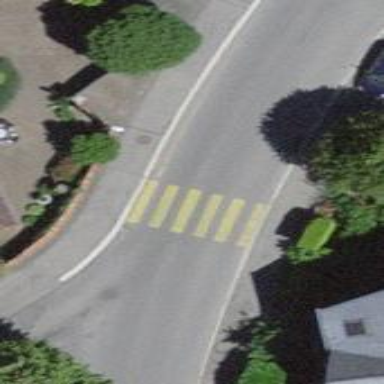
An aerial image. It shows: Marked road crossing.